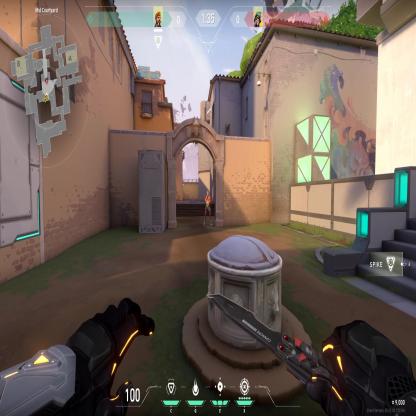
Label: enemy